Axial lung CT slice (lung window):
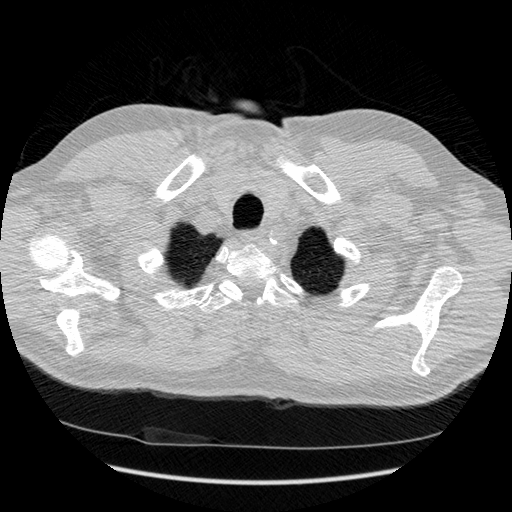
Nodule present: no